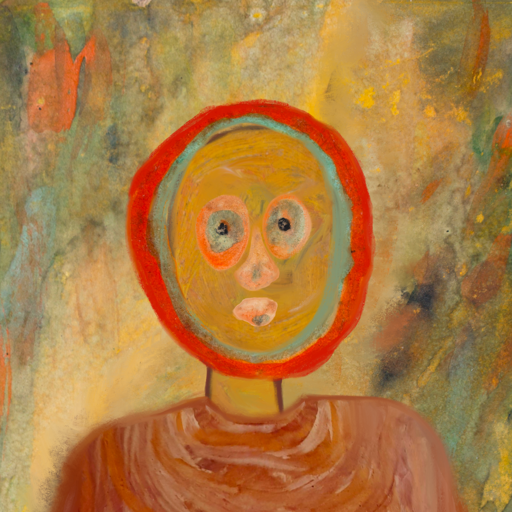
Background: Comrade, Head And Neck Front: After_Raid, Face Front: Childish, Bust: Pious_Lady, Hair Front: Sisters, Head Accessory: Blank, Second Necklace: Blank, Necklace: Blank, Baby: Blank